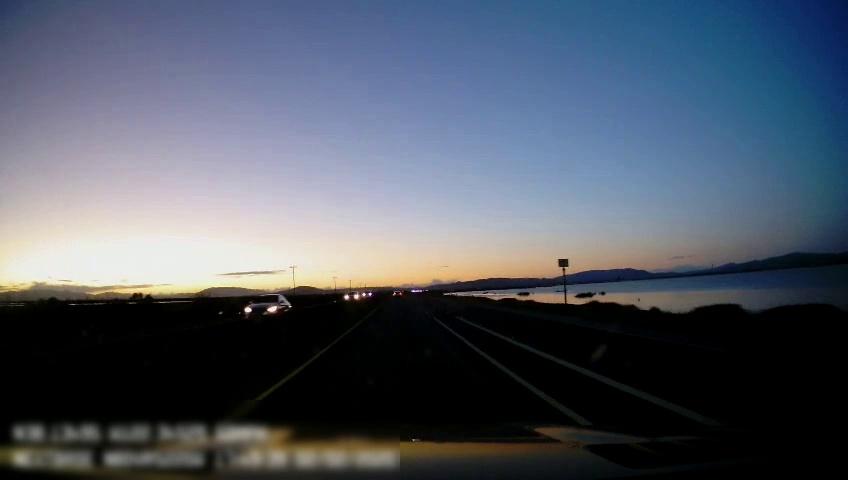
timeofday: Dusk/Dawn/Twilight
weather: Sunny
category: Drivable Space
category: Vehicles | Car
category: Vehicles | Car
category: Vehicles | SUV
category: Vehicles | Car
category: Lanes | Current Lane
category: Lanes | Current Lane
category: Lanes | Alternate Lane
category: Lanes | Alternate Lane
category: Traffic | Signs